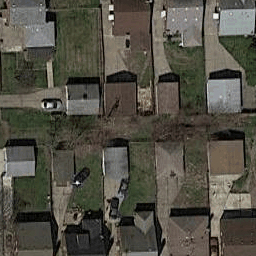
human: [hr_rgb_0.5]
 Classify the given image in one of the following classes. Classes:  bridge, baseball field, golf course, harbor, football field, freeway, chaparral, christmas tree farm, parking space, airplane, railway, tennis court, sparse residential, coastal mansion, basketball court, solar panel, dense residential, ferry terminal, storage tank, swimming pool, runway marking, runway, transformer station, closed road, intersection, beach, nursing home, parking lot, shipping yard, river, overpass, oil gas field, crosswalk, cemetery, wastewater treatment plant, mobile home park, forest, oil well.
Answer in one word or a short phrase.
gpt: dense residential